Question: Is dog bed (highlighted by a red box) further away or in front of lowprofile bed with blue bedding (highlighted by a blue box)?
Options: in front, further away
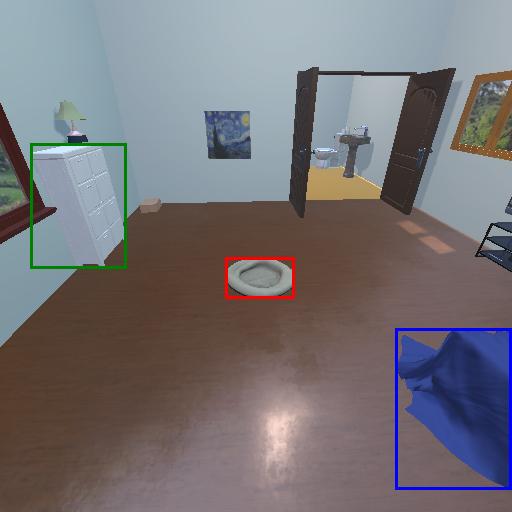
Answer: in front